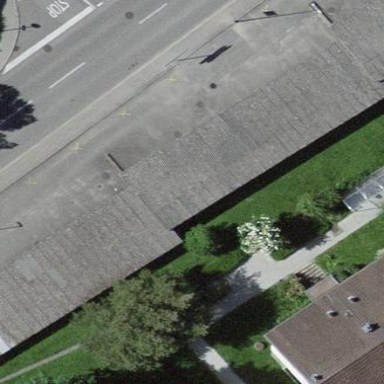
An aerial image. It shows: Garage building.